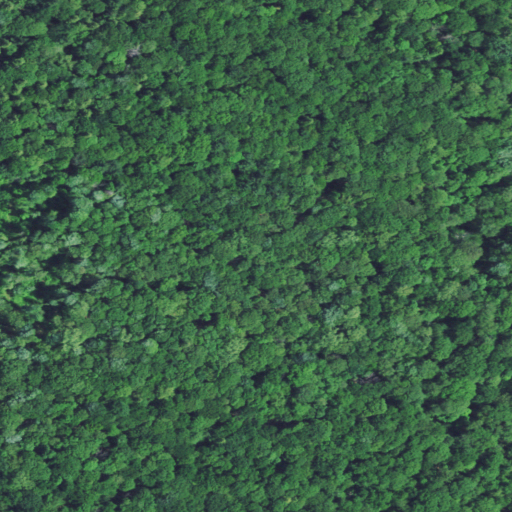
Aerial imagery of mountain in Ohio named Little Mountain containing deciduous forest, mixed forest, and evergreen forest